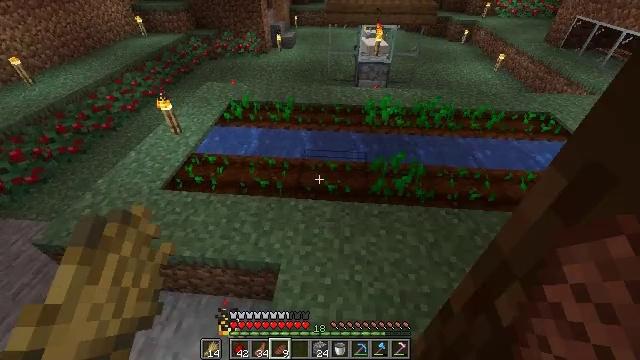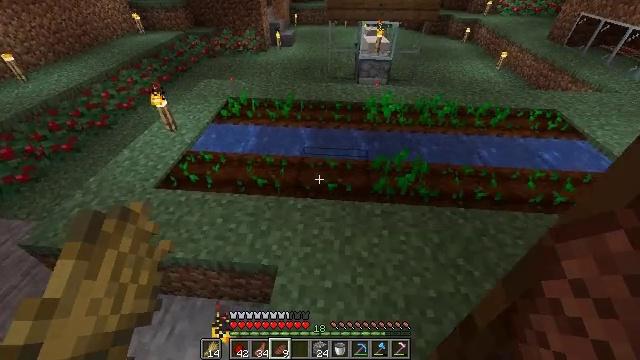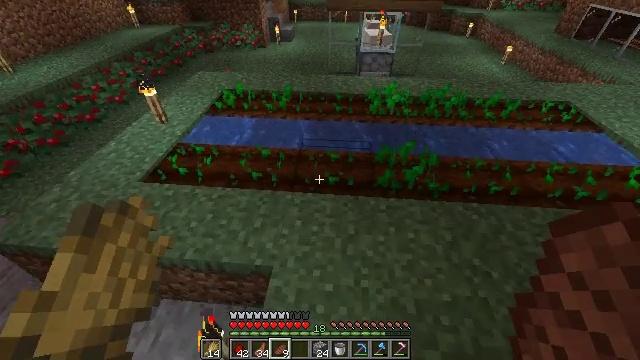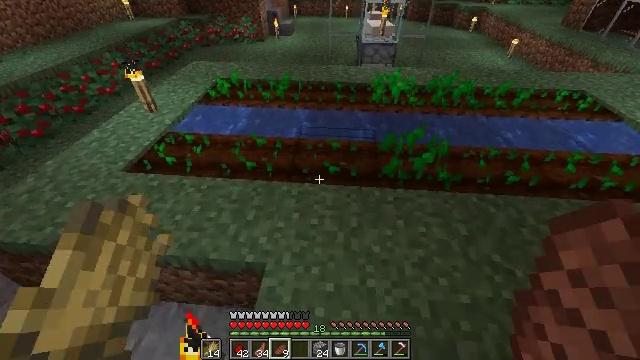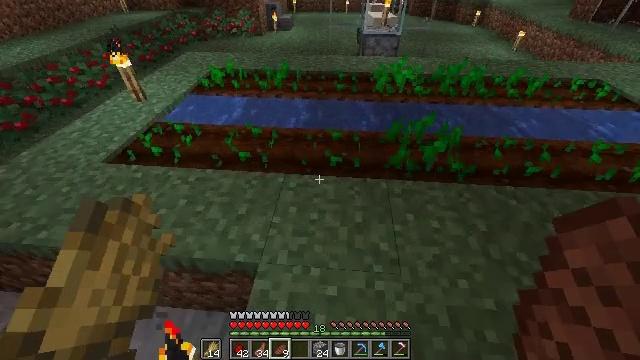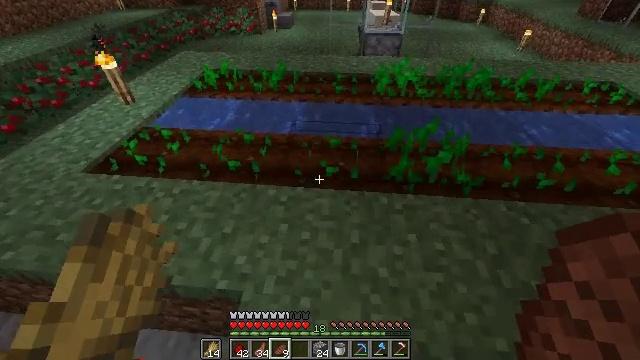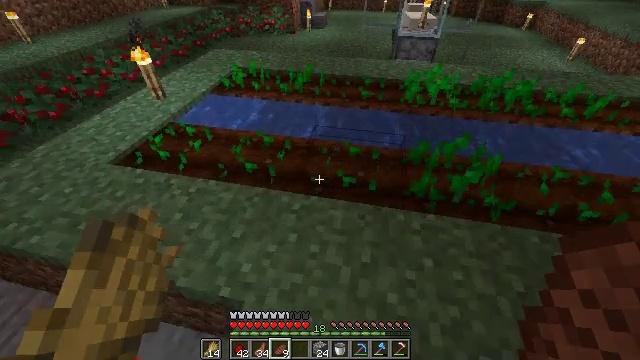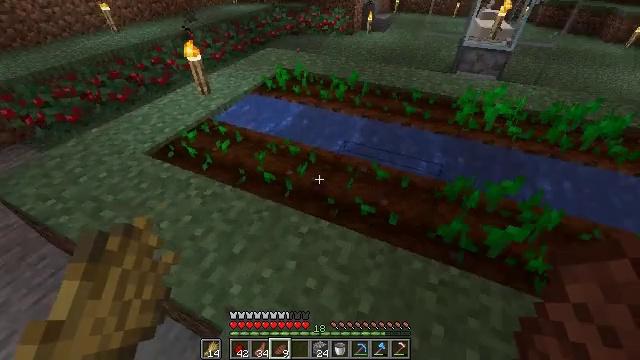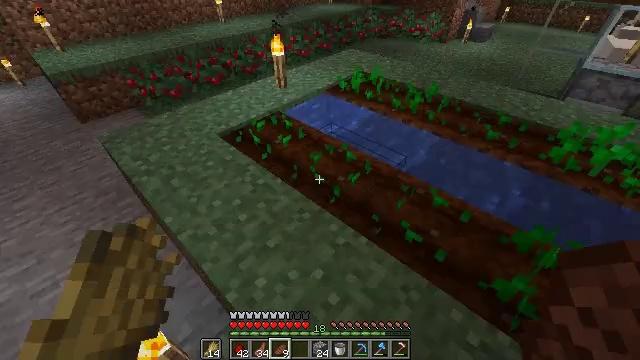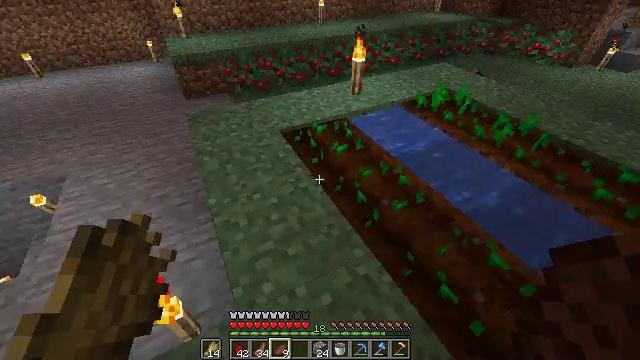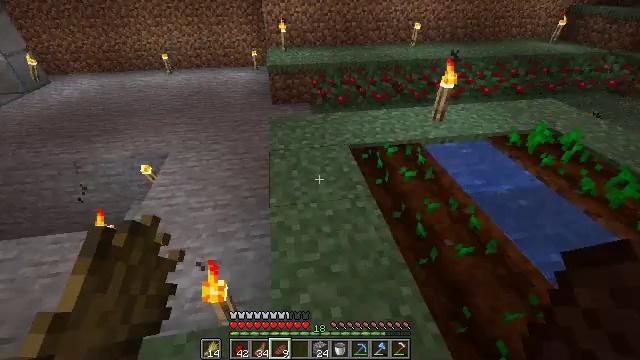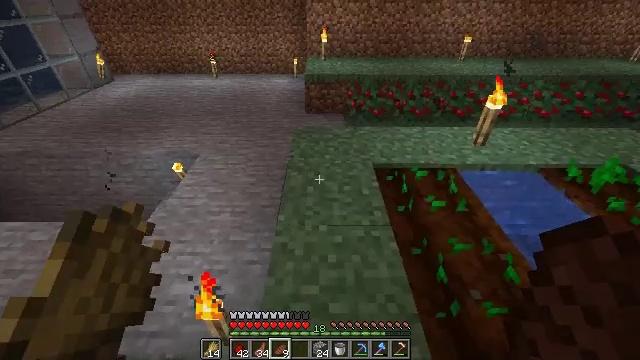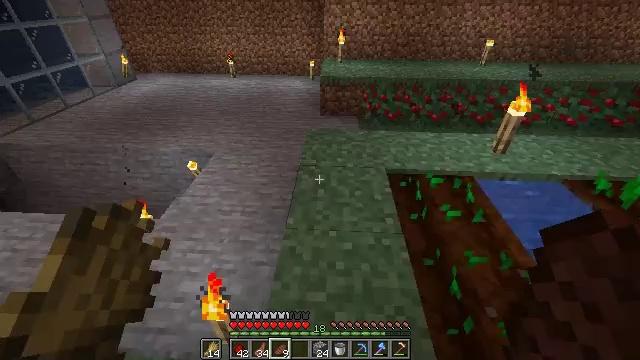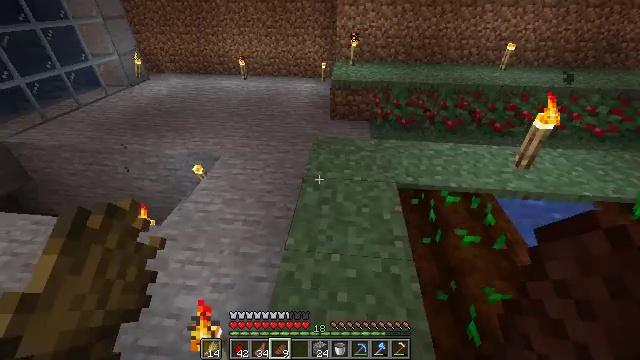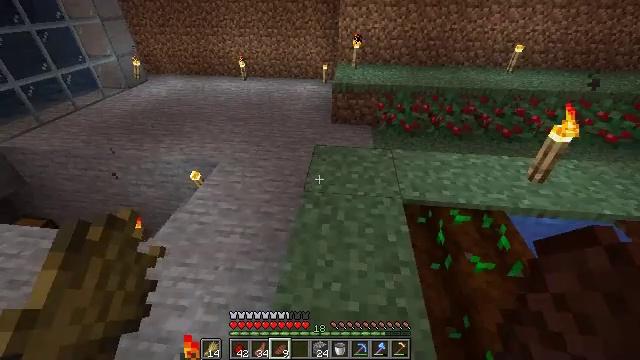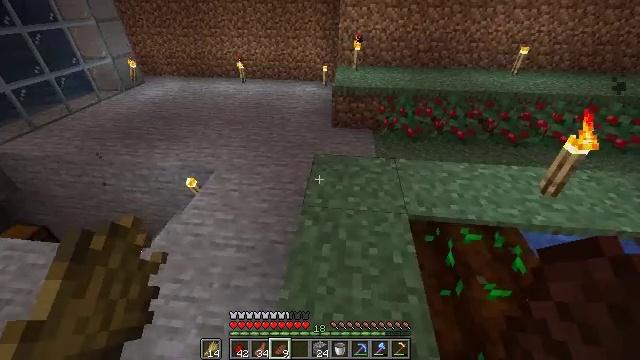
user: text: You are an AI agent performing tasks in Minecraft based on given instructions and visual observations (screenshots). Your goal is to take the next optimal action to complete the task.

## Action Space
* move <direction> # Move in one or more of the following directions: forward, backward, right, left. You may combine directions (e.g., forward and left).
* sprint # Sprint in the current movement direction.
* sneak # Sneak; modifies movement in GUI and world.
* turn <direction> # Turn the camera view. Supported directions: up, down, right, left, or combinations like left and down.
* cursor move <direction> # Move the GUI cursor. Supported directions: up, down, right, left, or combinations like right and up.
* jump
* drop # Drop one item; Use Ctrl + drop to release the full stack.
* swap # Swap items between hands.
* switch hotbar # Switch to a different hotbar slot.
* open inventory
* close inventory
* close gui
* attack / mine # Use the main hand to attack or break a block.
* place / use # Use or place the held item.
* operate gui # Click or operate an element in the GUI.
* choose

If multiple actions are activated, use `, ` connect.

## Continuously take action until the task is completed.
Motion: motion action
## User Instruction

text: Put spruce planks and sticks in the crafting grid to get a spruce fence.
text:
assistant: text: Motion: move forward
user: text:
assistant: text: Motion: move forward
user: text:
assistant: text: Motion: move forward
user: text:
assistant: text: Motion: move forward and move right
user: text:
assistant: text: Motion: move forward and move right
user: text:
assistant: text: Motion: move forward and move right, turn left
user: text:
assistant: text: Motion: move forward and move right, turn left
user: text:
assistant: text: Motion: move forward and move right, turn left
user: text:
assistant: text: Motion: move forward and move right, turn left
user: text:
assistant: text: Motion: move forward, turn left and up
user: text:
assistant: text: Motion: move forward, turn left and up
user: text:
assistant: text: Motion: move forward, turn left
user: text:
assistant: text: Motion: move forward, turn left
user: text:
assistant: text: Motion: move forward
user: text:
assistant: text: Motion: move forward
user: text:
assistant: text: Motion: move forward
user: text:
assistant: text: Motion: move forward
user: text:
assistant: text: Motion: move forward, turn right
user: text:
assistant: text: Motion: move forward, turn right
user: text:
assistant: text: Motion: move forward, turn right
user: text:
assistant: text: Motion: move forward, turn right
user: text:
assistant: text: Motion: move forward, turn right
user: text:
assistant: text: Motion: move forward, turn right
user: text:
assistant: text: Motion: move forward, turn right
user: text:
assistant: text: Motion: move forward, turn right
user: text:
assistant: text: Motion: move forward, turn right
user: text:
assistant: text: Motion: move forward, turn right
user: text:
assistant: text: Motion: move forward, turn right
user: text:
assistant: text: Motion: move forward, turn right
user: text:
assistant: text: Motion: move forward, turn right